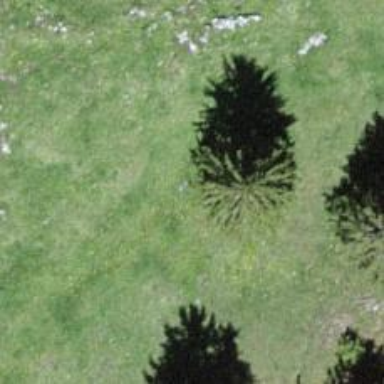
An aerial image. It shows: Needle-leaved tree in its natural environment.